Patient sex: F
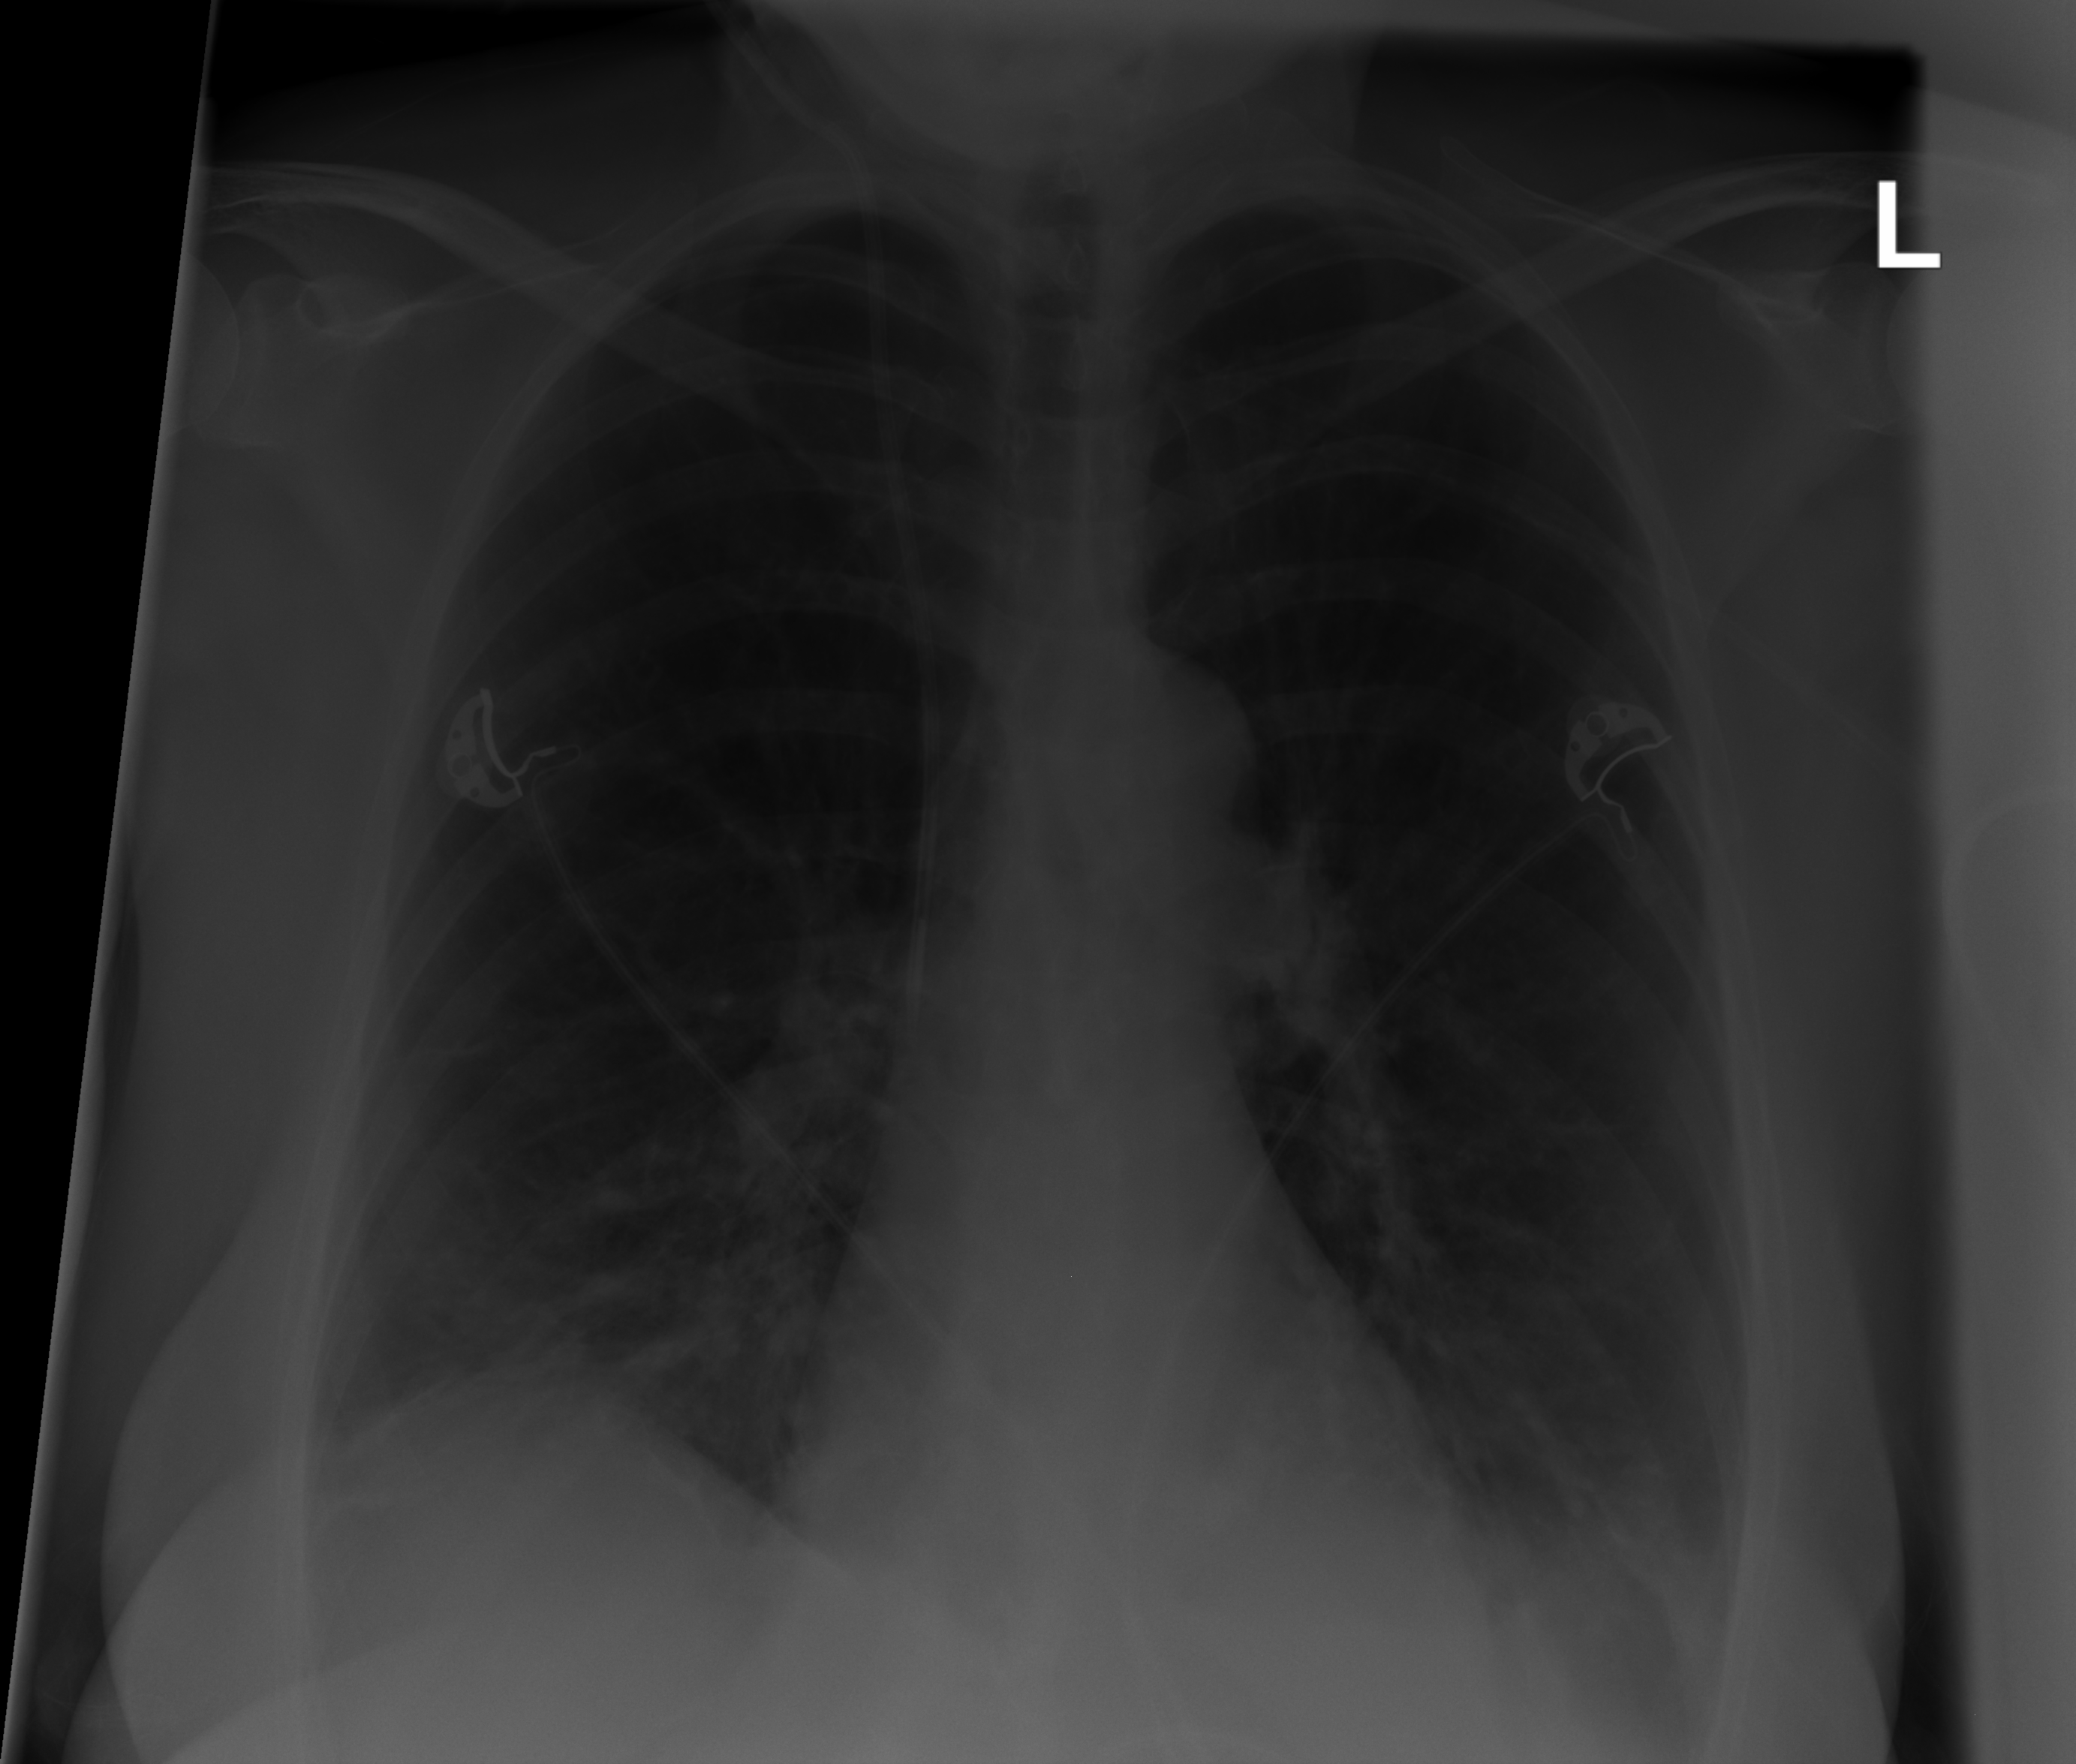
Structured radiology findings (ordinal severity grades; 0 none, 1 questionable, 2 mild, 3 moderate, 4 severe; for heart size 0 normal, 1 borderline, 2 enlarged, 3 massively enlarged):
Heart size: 0
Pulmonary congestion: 0
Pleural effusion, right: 0
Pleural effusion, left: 2
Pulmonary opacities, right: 0
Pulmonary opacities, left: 0
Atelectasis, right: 2
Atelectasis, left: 2